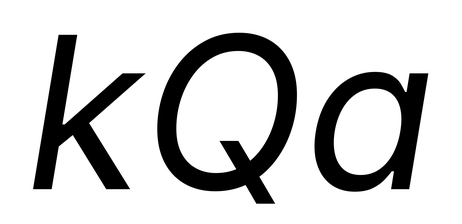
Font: Inter-Italic_Italic